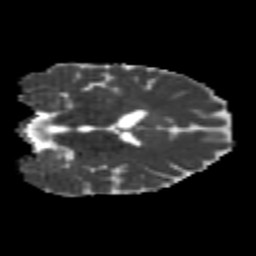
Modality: MD
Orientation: coronal
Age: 25
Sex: male
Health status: healthy
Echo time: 0.074 s